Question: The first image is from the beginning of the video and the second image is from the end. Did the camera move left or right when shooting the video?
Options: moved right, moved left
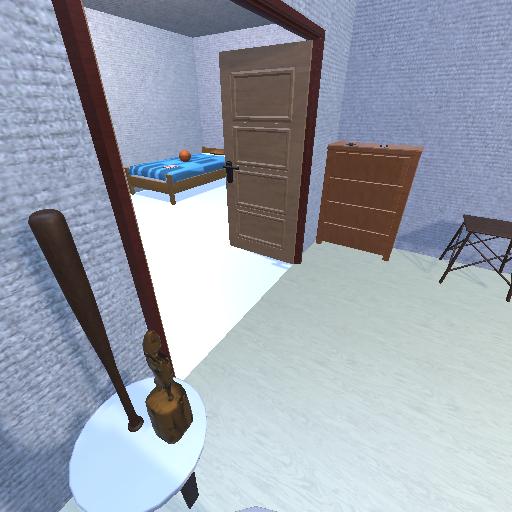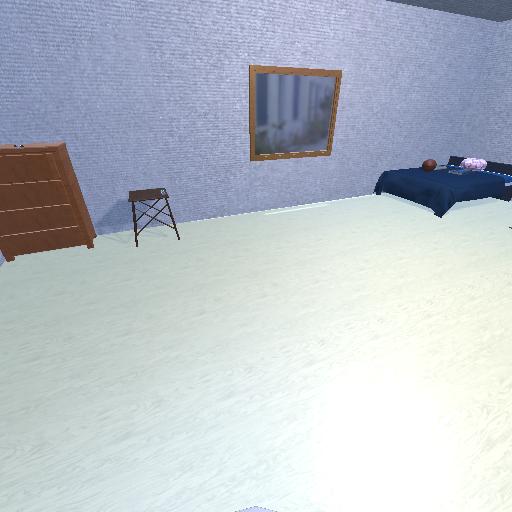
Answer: moved right